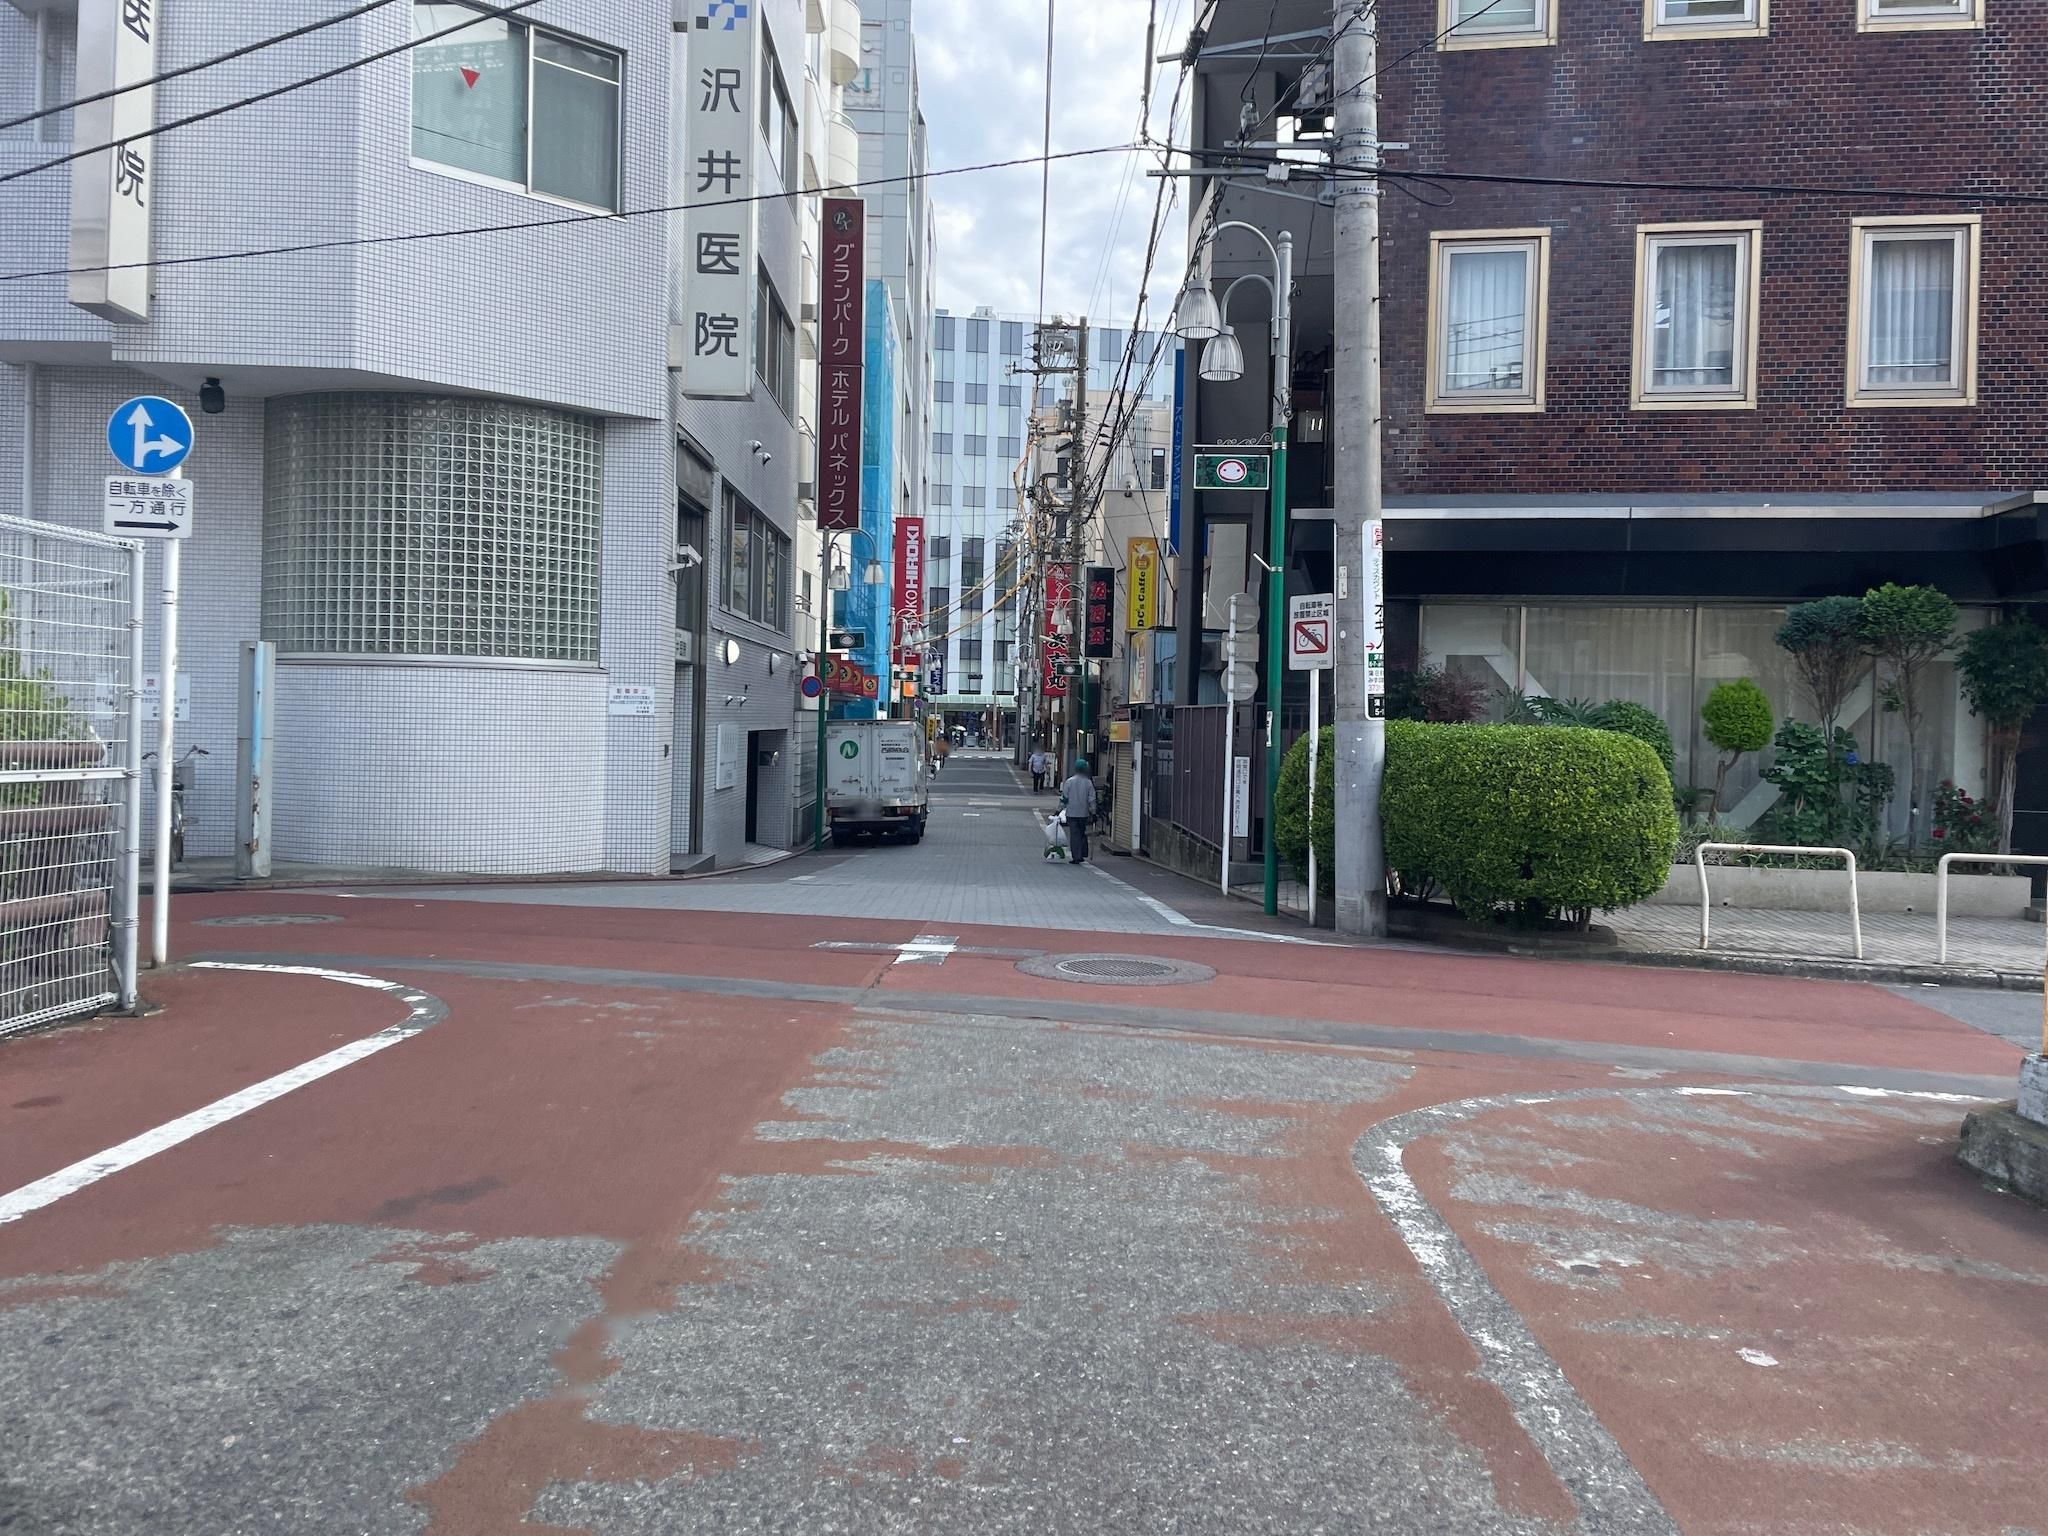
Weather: clear
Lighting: day
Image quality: good
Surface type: walking surface
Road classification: unclassified
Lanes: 2
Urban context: urban centre
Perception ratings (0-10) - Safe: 5.21, Lively: 8.15, Beautiful: 5.51, Boring: 1.36, Depressing: 4.51, Wealthy: 5.57